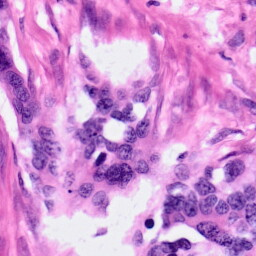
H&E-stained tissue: Pancreatic